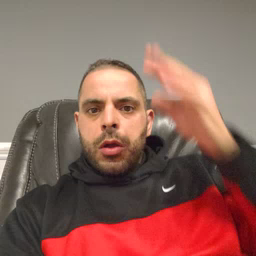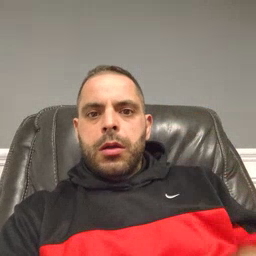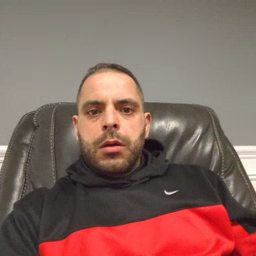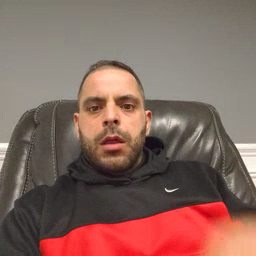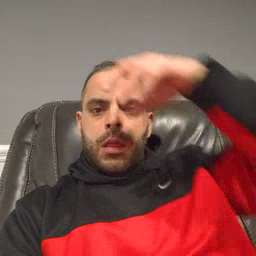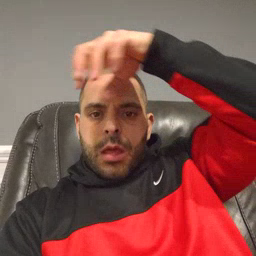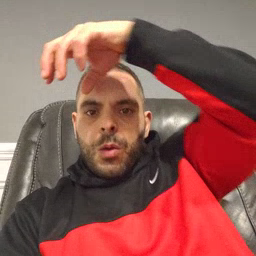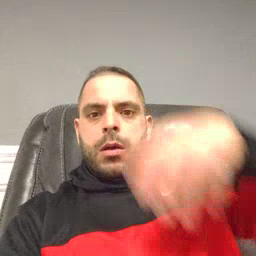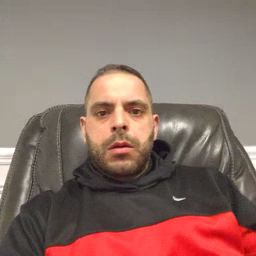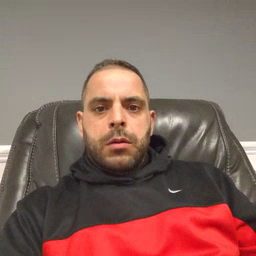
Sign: cloud